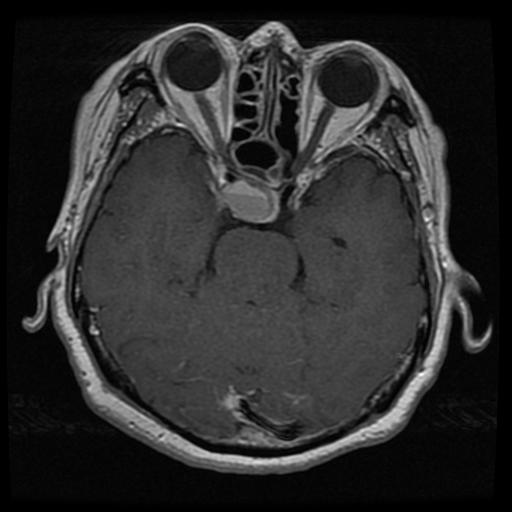
Label: pituitary